Question: I am making my activity in such a way that radio button is at extreme left and its label is at extreme right.I can use a text view beside each radio button to look like that without any label of radio button.But is it possible to break its label and make it to appear at right?
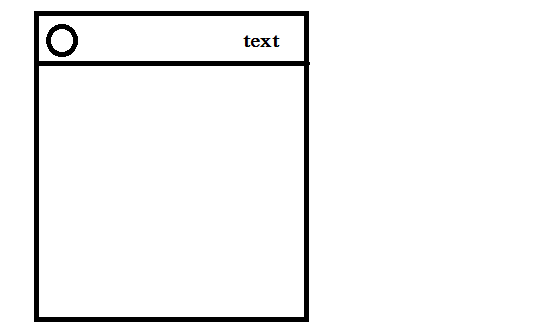
Answer: Sorry to the given answers.I found the answer myself.I have to use only one attribute in the xml file where radio button is described
'''
android:gravity="center|right"
'''